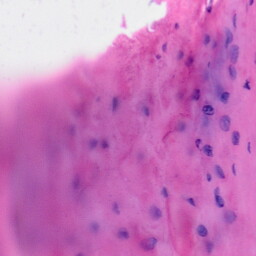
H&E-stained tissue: Skin